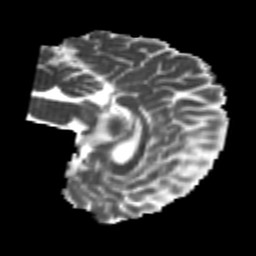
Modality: MD
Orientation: sagittal
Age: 24
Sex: female
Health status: healthy
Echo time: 0.074 s